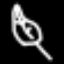
Label: leaf